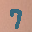
Label: 7